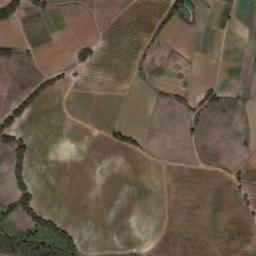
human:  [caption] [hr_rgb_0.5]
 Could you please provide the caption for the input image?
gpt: The rectangular farmland is next to some trees .

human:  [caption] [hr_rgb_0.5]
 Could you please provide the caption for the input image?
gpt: Several rectangular or nearly rectangular green and brown mixed rectangular farmlands of different sizes .

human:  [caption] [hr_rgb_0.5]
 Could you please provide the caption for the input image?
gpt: Several khaki rectangular farmlands of different sizes are on the ground and some green belts are surrounded by these farmlands .

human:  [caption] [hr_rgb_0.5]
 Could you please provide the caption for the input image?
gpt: There are many trees beside the rectangular farmlands .

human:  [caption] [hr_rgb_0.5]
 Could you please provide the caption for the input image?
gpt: There are some brown rectangular farmlands .